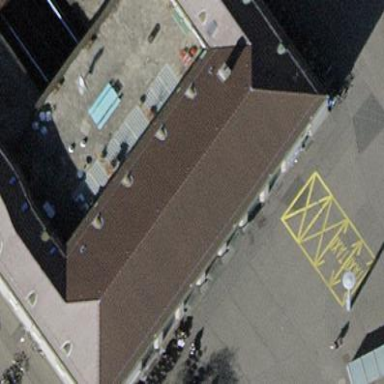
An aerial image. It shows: Train station building.